Interaction volume radius: 5 \u00c5
Interaction volume height: 10 \u00c5
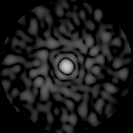
Disorder parameter: 0.8304